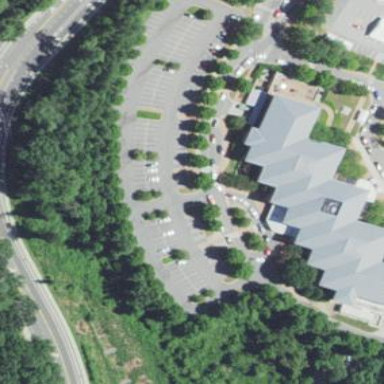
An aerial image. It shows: Asphalt parking aisle off service road.